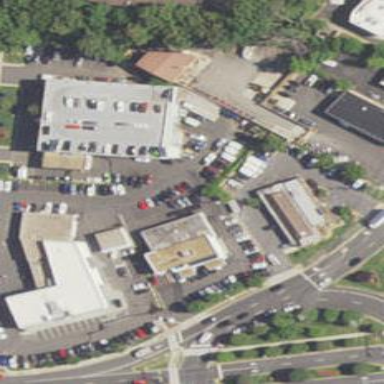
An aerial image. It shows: Retail area with car shop.